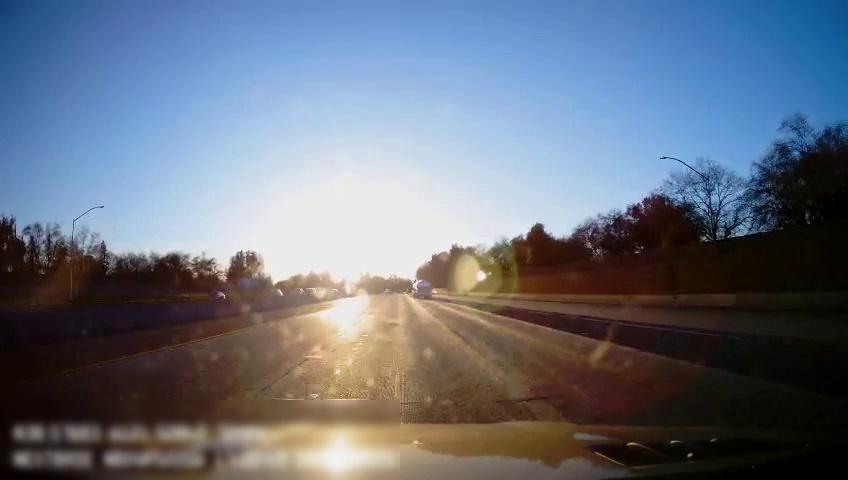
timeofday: Day
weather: Sunny
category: Drivable Space
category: Vehicles | Truck
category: Vehicles | Car
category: Lanes | Current Lane
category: Lanes | Current Lane
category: Lanes | Alternate Lane
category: Lanes | Alternate Lane
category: Lanes | Alternate Lane